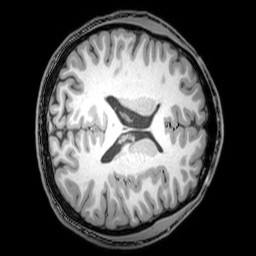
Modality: T1w
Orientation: axial
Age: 22
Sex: male
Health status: healthy
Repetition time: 0.081 s
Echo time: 0.037 s